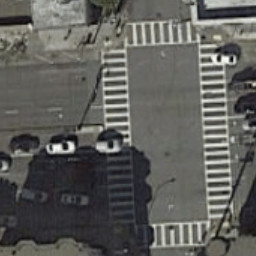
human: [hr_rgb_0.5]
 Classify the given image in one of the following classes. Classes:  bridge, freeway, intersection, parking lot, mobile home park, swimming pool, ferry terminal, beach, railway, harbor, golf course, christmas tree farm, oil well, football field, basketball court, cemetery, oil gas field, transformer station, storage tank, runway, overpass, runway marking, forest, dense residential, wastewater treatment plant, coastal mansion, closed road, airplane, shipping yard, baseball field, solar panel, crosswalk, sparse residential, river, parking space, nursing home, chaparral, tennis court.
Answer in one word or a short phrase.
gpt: crosswalk